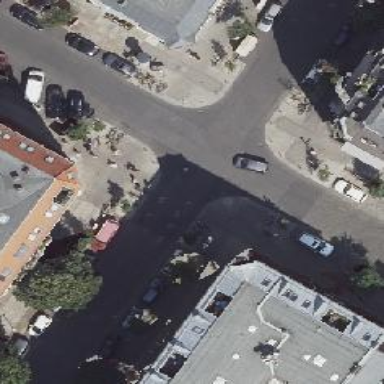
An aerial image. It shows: Unmarked crossing with kerb extension on both sides.